Field crop: maize
Growth stage: 1
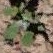
Species: chenopodium